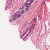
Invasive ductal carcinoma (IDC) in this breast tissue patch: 0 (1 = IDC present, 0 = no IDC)